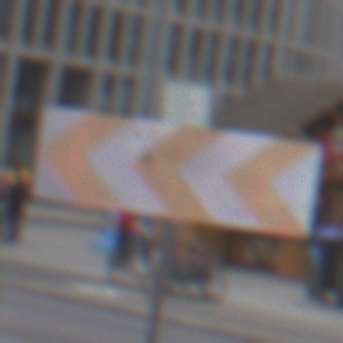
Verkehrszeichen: RichtungstafelnInKurvenGrossRechts
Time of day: MorningAfternoon
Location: Outdoor (Urban)
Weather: Overcast
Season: NotSpecified
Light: Natural